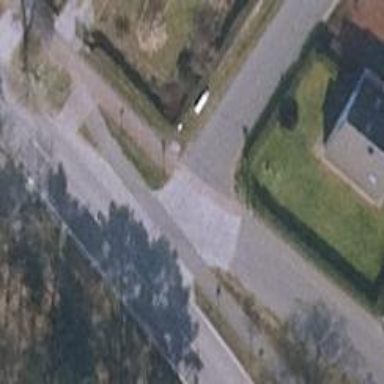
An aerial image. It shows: Asphalt road in residential area.